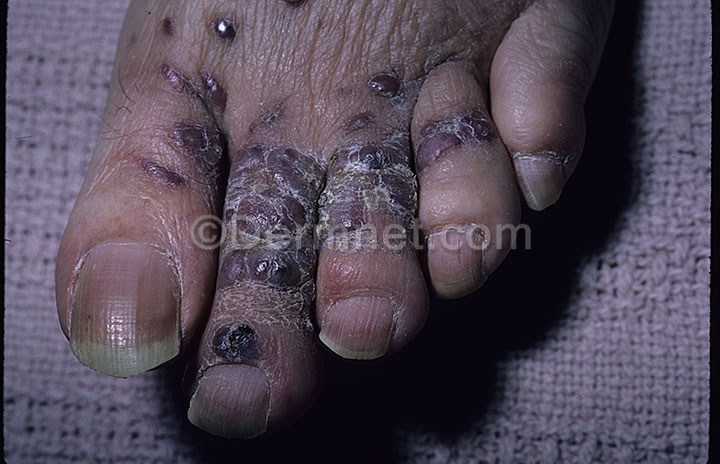
Disease: Vascular Tumors